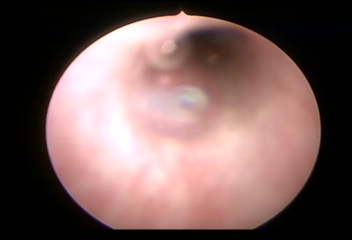
Modality: WLC
Class: Normal mucosa
Bladder cancer association: No